Interaction volume radius: 5 \u00c5
Interaction volume height: 10 \u00c5
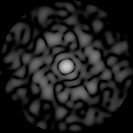
Disorder parameter: 0.8746